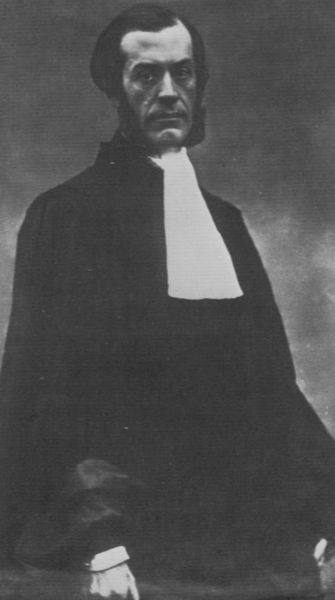
Titel: Édouard Allou (1820-1888), Rechtsanwalt und Senator
Künstler: Atelier Nadar
Institution: unbekannt
Schlagwörter: dunkel, hand, mann, weiß, frisur, grau, hintergrund, licht, mund, nase, schwarz, stirn, blick, schal, tuch, bart, gericht, richter, augen, falten, gesicht, kragen, sehen, stehen, weit, ärmel, bildnis, hals, herr, hände, portrait, porträt, auge, geistlicher, haare, mantel, stehend, adel, brustbild, frontal, kinn, schulter, wangen, düster, haltung, ausdruck, steif, krawatte, ernst, schmal, streng, glatze, halstuch, aufrecht, gerade, robe, foto, fotografie, photographie, glaube, schwarz-weiss, uniform, hohe stirn, backenbart, gebet, kotletten, photo, tracht, schläfe, kravatte, talar, pfarrer, seriös, gesichtsausdruck, klerus, pastor, priester, predigt, ansehen, ernsthaft, graustufen, fotographie, würde, geist, bäffchen, anwalt, evangelisch, betrachterblick, tuh, camera obscura, würdig, wissen, amtsträger, lincoln, autorität, amt, amtstracht, ausrasiert, bäppchen, dann schreib halt was, instutition, ktischer blick, mand, monocrom, nasolabial falte, photograhie, richterrobe, viktorianer, worauf wartest du?, würde des amtes, zutrauen, überlegenheit